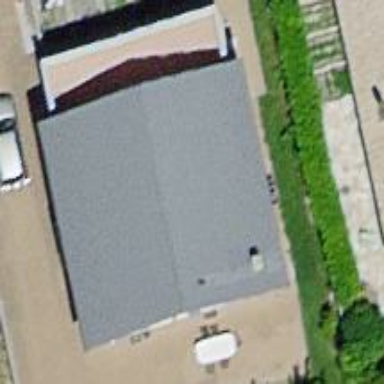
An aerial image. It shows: Detached building.